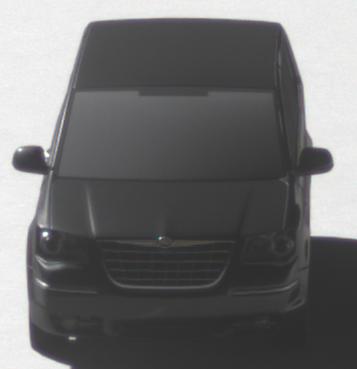
Make: Chrysler
Model: Grand Voyager 3.8
Detailed model: Grand Voyager
Model produced from: 2008/03
Model produced until: 2010/12
Doors: 5
Color: black
Road condition: dry road
Daytime: morning or afternoon
Contrast: high contrast